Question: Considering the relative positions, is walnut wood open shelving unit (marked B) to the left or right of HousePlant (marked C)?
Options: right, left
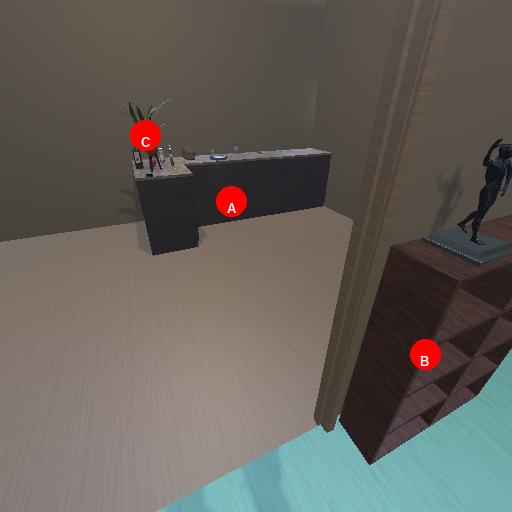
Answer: right